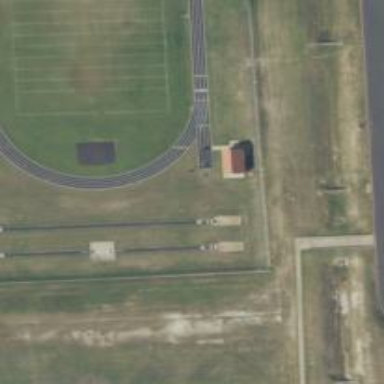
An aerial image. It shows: Athletic track located in leisure land area.